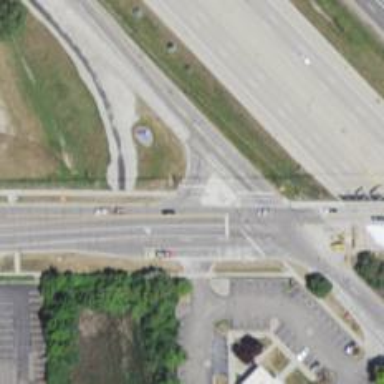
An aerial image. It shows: Asphalt road at the secondary link level.